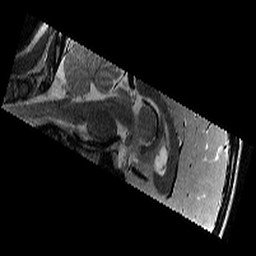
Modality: T2w
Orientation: sagittal
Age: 12
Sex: male
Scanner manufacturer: siemens
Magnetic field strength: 3 T
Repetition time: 8.46 s
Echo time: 0.067 s